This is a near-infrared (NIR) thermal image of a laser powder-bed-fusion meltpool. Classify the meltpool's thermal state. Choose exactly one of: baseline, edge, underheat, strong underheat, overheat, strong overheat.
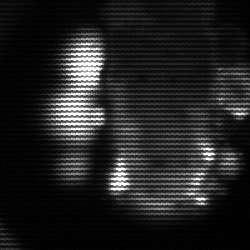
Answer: strong underheat